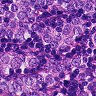
Metastatic tissue present: yes